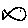
Label: fish